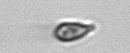
Label: Cryptophyta